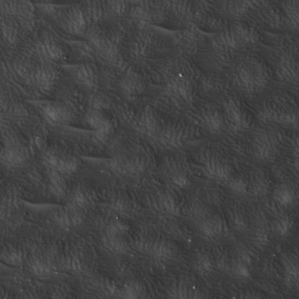
Label: non_frost